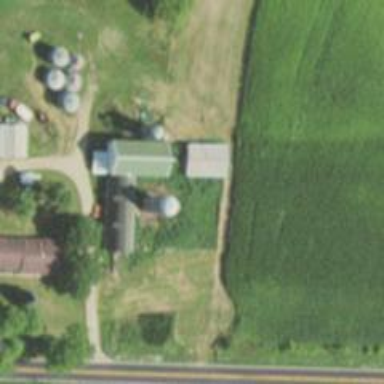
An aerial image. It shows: Silo.